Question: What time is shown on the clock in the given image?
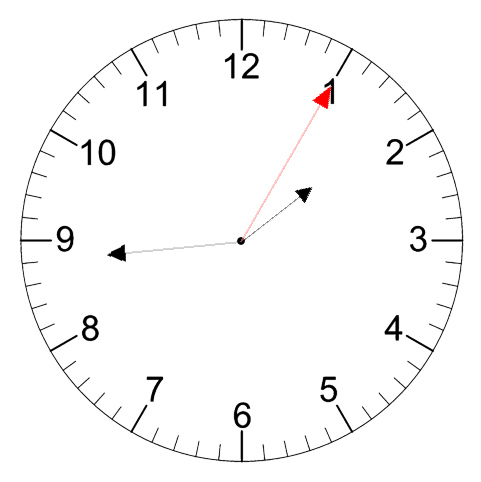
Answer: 01:44:05